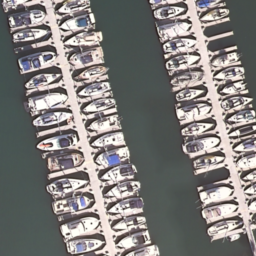
Label: harbor